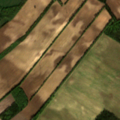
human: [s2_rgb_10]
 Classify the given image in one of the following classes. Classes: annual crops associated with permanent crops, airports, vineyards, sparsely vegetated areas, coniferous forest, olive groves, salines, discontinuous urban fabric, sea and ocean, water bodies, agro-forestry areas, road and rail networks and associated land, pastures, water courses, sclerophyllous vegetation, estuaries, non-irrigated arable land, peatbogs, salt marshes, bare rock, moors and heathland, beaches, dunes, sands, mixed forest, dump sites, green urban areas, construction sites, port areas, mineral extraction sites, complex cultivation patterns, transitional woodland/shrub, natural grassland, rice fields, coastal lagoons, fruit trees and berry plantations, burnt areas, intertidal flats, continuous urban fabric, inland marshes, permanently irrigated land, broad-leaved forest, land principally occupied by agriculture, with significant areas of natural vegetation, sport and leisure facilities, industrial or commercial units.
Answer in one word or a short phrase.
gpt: non-irrigated arable land, land principally occupied by agriculture, with significant areas of natural vegetation, mixed forest